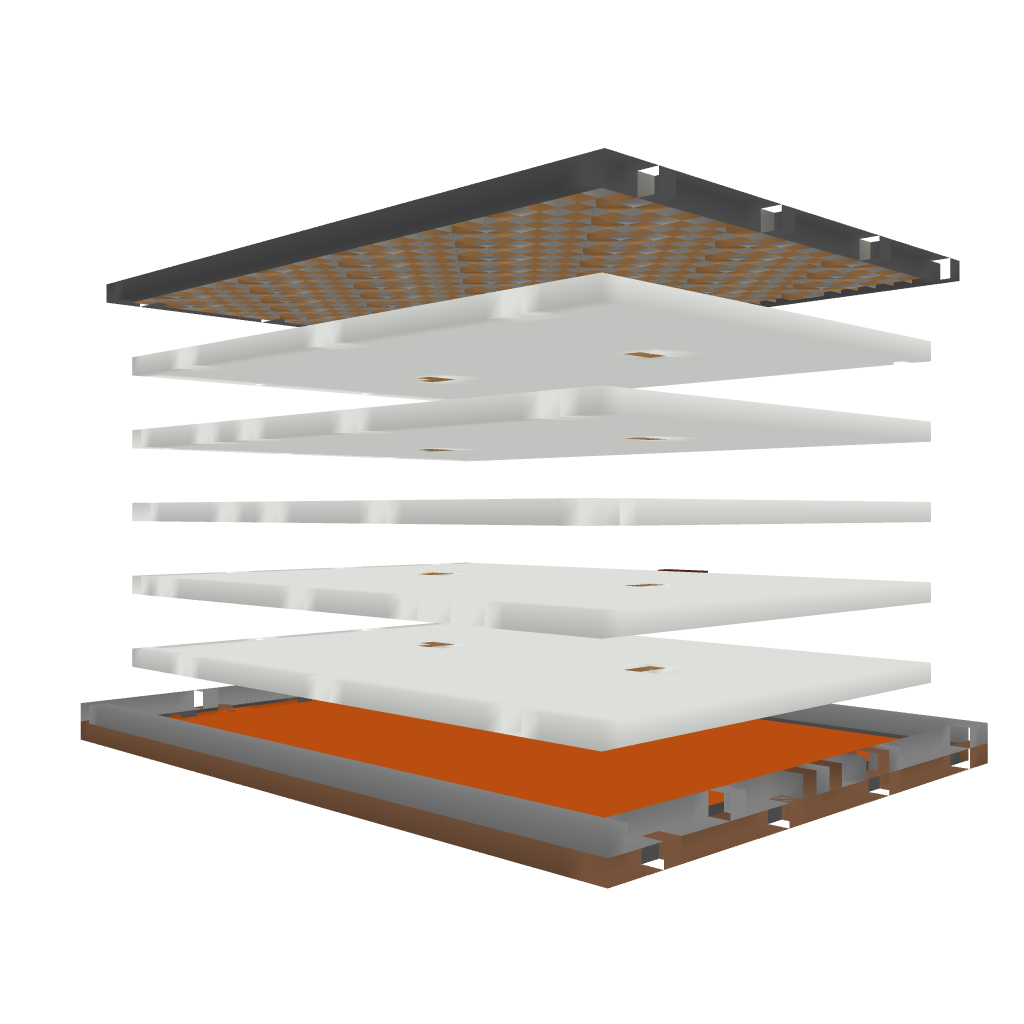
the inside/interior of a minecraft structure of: Large Spleef Arena [5 Floors]